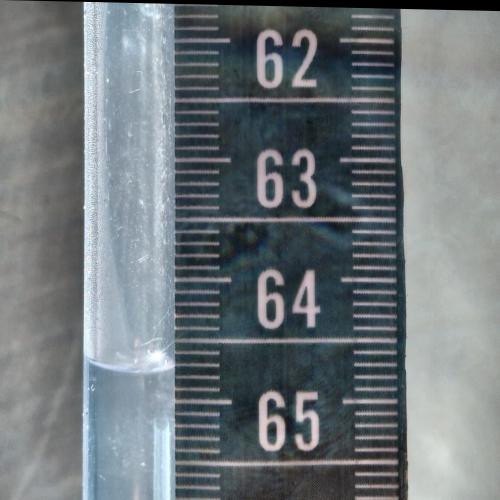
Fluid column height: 64.7 cm